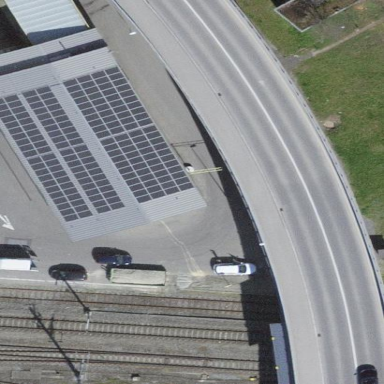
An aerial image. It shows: Solar power generator.